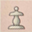
Piece: wP